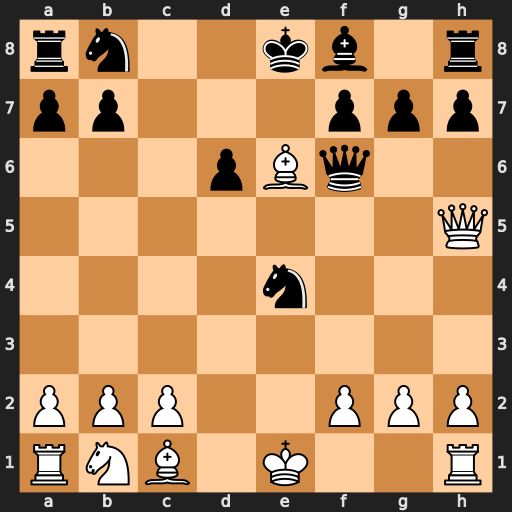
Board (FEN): rn2kb1r/pp3ppp/3pBq2/7Q/4n3/8/PPP2PPP/RNB1K2R
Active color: w
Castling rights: KQkq
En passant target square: -
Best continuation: Qb5+ Nc6 Qxb7